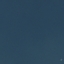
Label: SeaLake